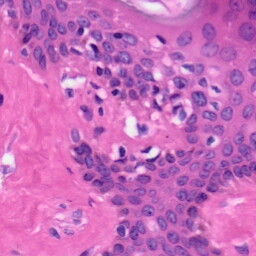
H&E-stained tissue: Skin